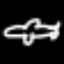
Label: airplane